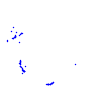
Particle: kaon